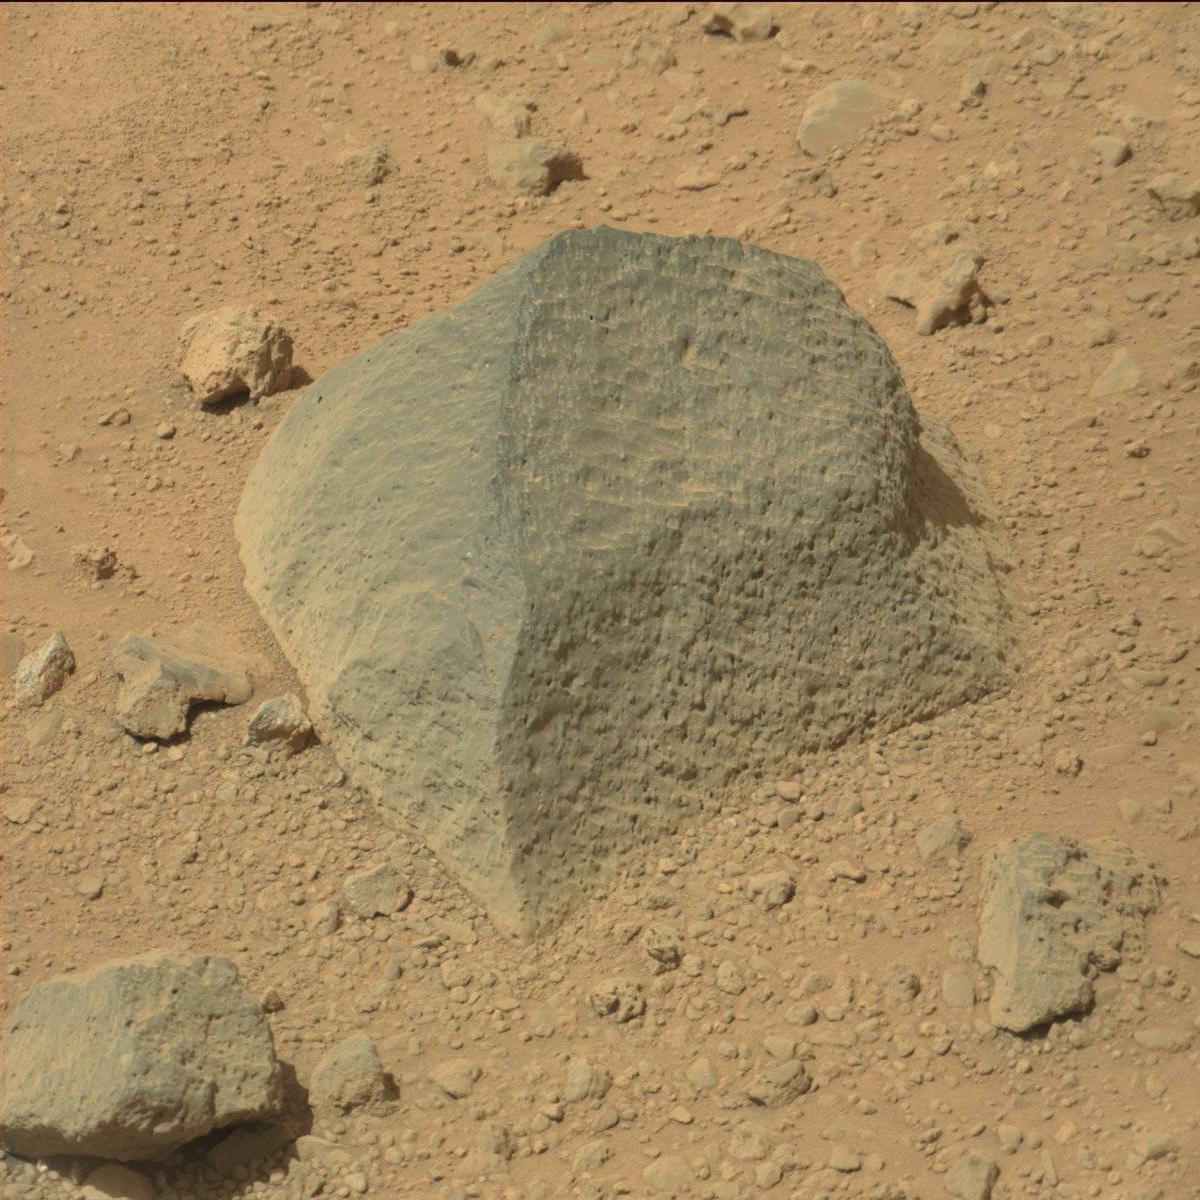
Terrain classes present: Bedrock, Rock, Sand / Soil